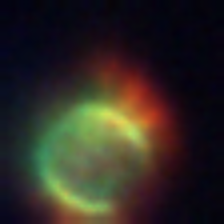
Taxon: Centric
Group: Diatoms